This grayscale texture is a bearing vibration snapshot reshaped row-by-row into a square image. Diagnose the bearing from this image, choosing from: normal, inner_race, outer_race, ball.
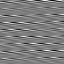
Answer: outer_race